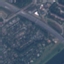
Label: Highway